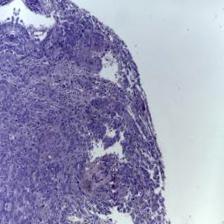
Diagnosis: OSCC